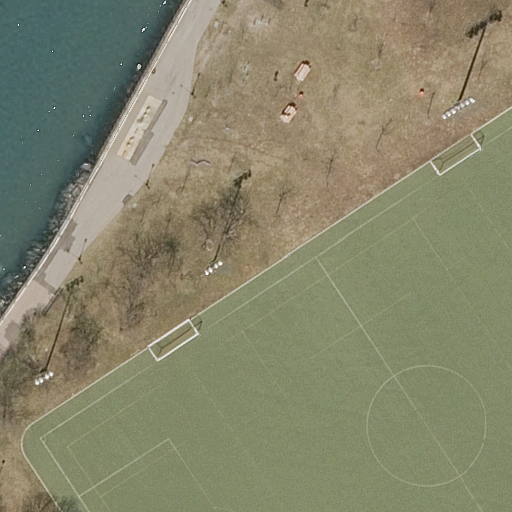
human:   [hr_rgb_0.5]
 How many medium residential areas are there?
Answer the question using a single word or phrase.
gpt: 0

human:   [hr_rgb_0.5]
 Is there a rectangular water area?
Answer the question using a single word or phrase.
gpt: yes

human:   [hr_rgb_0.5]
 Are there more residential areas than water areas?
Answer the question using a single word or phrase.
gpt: no

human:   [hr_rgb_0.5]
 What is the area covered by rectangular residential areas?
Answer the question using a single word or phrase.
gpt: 0m2

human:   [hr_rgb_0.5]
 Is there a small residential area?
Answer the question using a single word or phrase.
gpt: no

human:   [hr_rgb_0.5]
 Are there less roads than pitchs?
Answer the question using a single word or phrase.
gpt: no

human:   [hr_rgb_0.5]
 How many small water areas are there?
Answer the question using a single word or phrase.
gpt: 0

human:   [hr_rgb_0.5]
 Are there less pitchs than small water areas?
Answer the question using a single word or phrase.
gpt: no

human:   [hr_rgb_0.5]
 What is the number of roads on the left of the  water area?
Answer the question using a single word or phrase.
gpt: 0

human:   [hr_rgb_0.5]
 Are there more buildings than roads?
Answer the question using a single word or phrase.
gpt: no

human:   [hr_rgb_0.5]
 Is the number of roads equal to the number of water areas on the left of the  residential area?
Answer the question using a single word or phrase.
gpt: no

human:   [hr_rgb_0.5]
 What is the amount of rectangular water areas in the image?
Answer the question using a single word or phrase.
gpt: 1

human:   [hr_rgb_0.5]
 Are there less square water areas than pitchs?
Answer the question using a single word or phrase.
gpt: yes

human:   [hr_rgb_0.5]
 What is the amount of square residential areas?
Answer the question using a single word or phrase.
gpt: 0

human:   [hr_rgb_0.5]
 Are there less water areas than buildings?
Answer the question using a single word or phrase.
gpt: no

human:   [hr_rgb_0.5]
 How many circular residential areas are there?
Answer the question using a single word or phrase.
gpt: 0

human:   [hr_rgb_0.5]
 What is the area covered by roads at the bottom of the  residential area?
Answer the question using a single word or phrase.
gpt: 0m2

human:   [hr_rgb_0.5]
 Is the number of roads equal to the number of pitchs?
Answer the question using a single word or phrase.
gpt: no

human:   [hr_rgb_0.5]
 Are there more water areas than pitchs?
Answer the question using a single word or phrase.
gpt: no

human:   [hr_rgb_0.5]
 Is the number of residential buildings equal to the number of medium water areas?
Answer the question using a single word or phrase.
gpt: yes

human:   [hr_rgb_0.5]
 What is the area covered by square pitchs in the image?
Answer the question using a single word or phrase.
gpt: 0m2

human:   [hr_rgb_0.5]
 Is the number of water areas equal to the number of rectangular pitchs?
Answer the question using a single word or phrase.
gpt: yes

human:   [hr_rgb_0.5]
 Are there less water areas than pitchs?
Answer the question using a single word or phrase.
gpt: no

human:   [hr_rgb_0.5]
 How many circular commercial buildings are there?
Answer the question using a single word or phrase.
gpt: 0

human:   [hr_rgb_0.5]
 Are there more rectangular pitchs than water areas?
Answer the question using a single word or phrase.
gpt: no

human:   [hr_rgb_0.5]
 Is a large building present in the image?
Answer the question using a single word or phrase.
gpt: no

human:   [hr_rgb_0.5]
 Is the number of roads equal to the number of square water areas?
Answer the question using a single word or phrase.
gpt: no

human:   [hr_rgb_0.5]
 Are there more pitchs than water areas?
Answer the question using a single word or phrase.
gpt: no

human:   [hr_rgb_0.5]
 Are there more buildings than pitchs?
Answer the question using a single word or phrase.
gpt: no

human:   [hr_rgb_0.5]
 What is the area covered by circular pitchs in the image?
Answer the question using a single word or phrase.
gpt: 0m2

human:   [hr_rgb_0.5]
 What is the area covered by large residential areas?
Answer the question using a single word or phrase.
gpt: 6655m2

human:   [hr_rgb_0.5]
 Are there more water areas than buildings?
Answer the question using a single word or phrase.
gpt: yes

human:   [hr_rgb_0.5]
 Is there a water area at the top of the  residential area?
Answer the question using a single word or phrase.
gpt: no

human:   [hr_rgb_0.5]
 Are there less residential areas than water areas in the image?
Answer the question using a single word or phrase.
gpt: no

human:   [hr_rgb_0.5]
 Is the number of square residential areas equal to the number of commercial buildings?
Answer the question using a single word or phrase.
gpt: yes

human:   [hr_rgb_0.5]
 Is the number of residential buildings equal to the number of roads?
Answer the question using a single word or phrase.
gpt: no